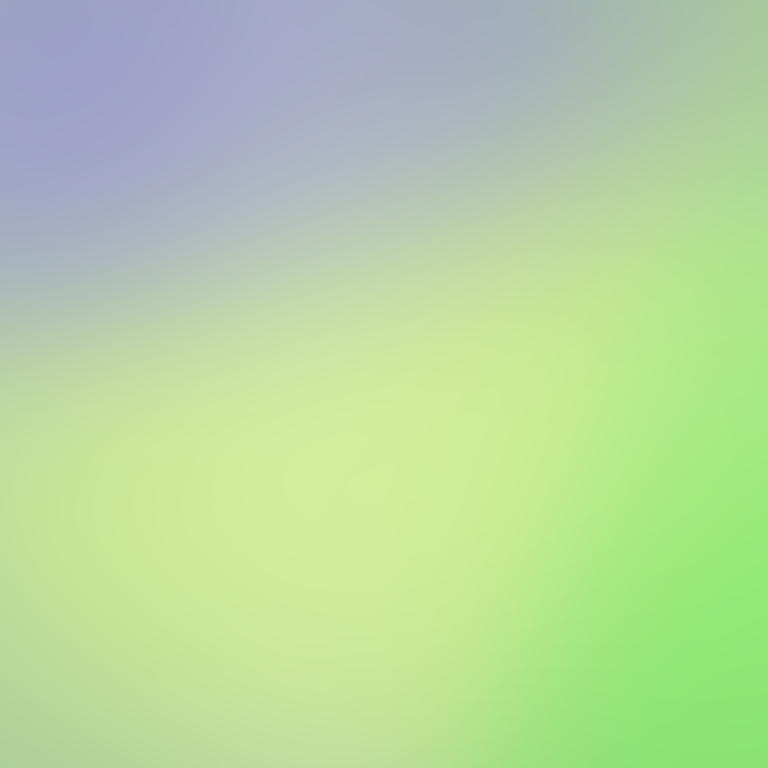
Abstract light effect, smooth gradient from soft green to light purple, calm atmosphere, diffuse light, no room, no furniture, no objects.